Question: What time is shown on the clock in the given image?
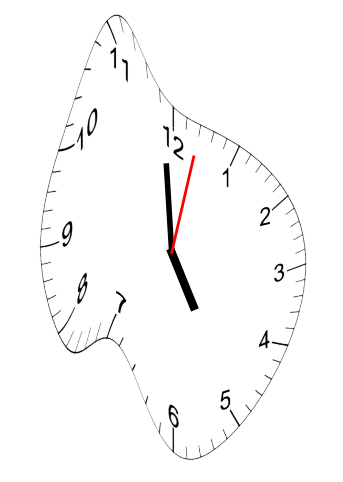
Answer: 04:59:02